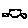
Label: car